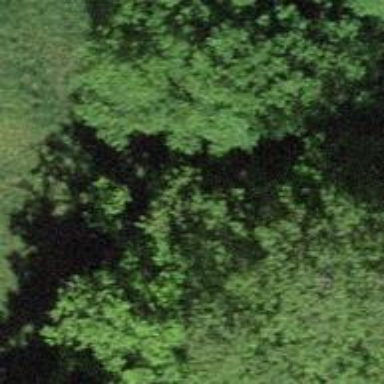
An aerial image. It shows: Grassy path.